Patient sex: M
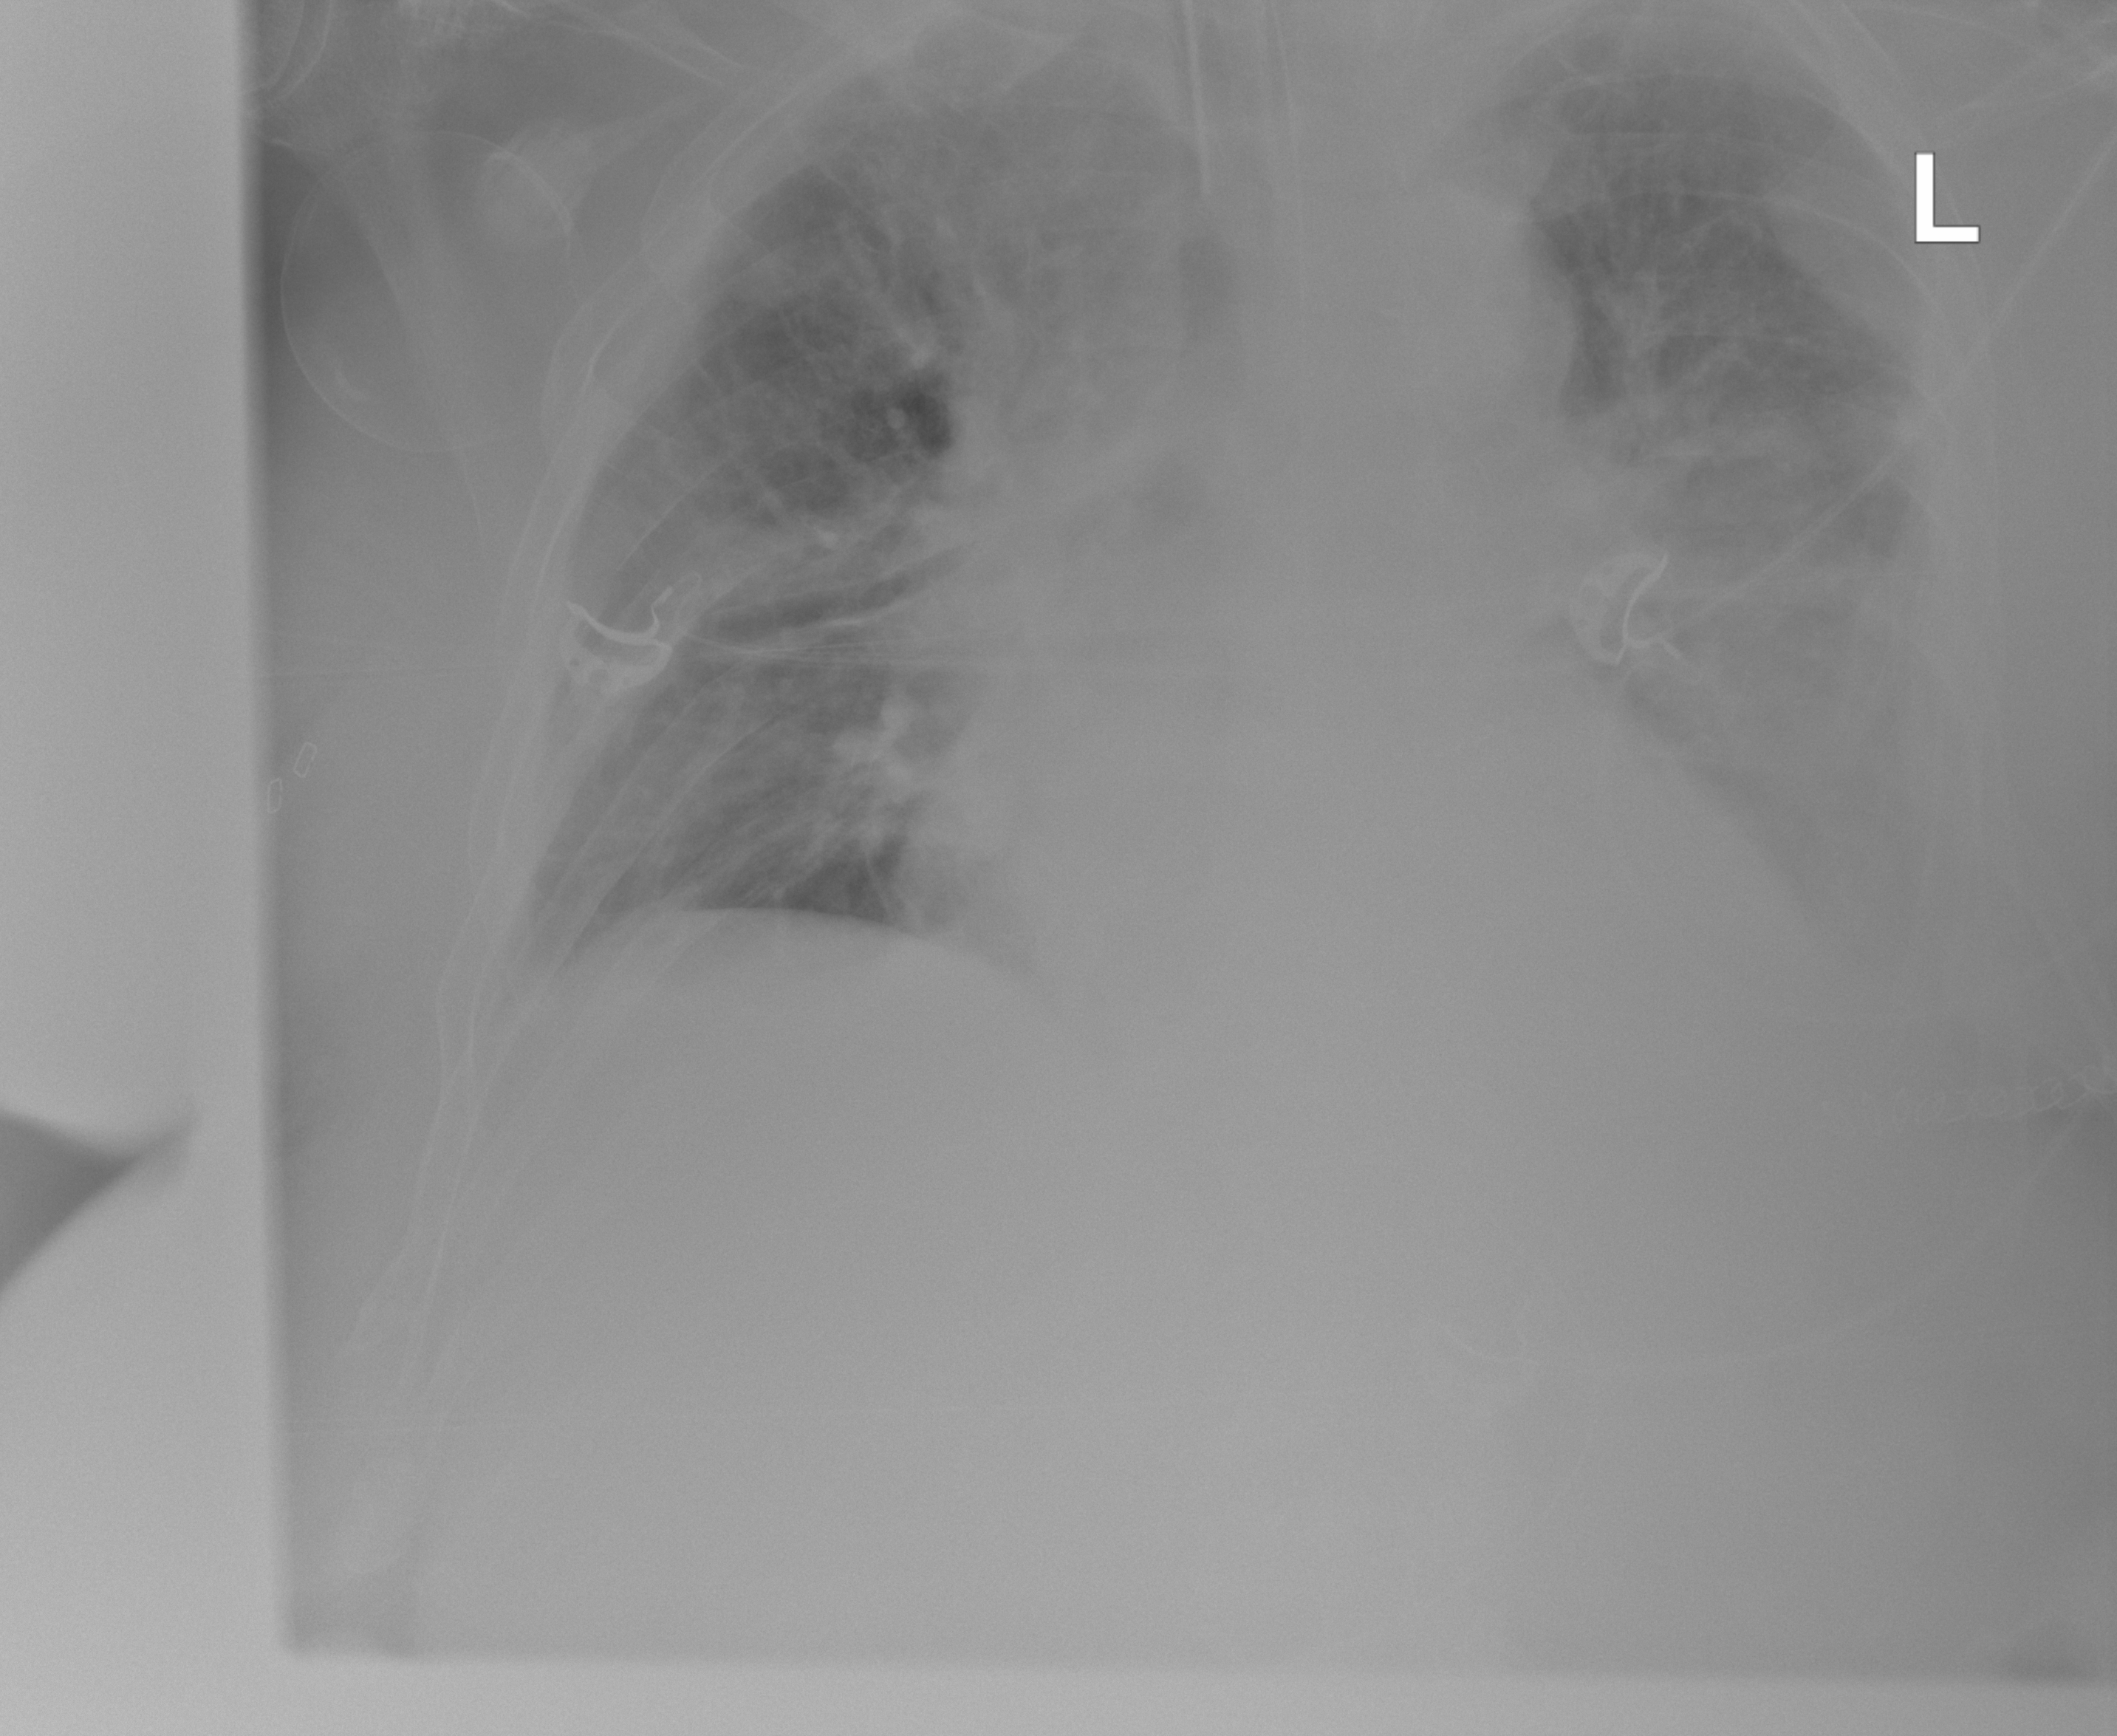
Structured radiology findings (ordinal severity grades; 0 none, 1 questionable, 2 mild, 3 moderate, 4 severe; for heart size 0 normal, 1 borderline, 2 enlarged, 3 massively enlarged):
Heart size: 1
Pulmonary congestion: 1
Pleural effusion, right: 2
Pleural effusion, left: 3
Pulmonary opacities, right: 2
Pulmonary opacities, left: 0
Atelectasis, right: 2
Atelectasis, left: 2